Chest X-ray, PA view. Patient: 51 years old, sex M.
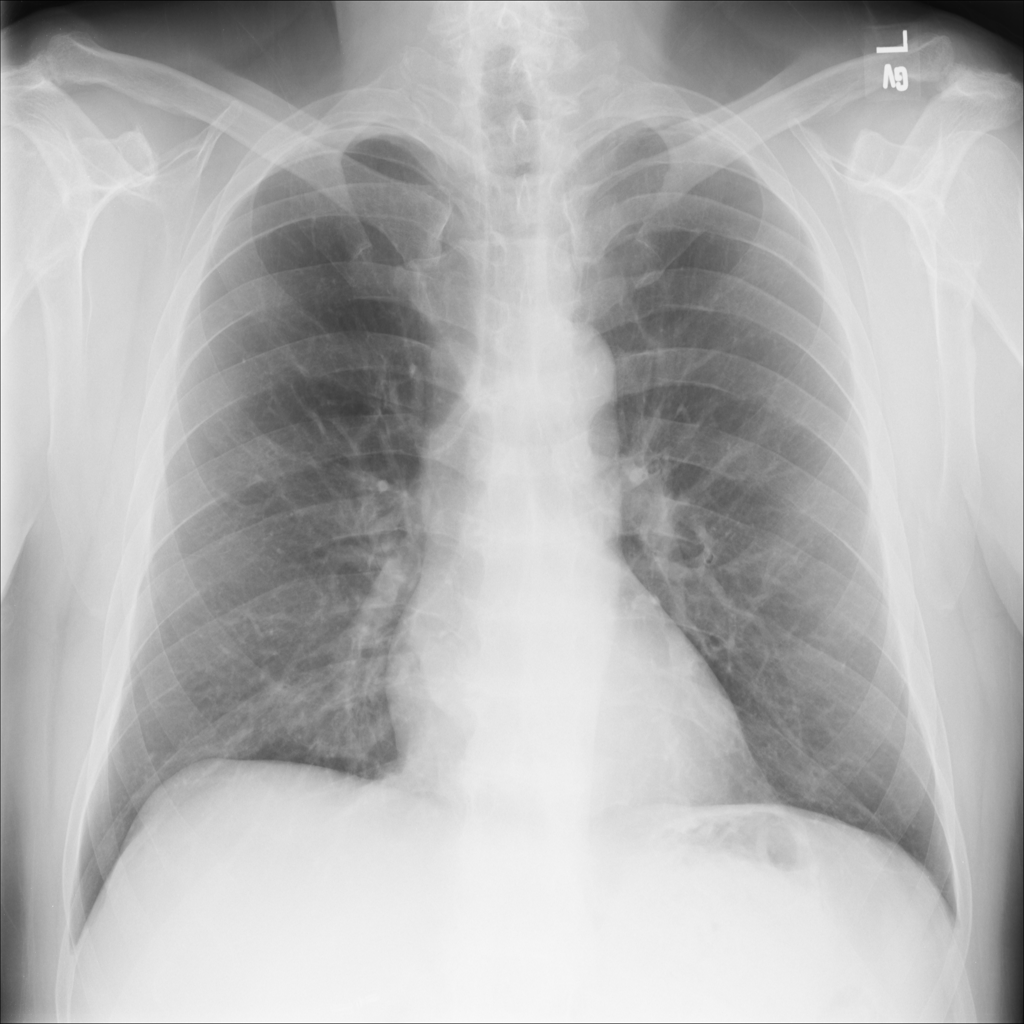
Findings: No Finding